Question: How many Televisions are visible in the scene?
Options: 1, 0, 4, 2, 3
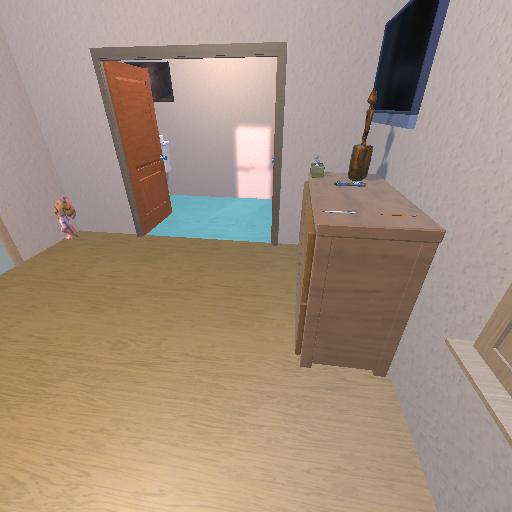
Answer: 1